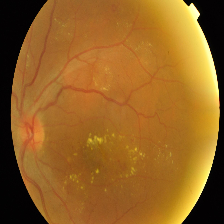
Diabetic retinopathy grade: Proliferative DR